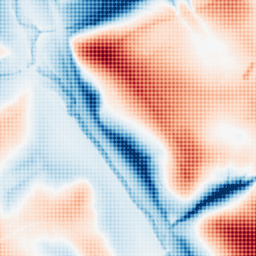
Category: edge_preserving
Decomposition family: guided
Decomposition parameters: radius: 32
eps: 1
Upsampling method: sinc_hamming
Upsampling parameters: scale: 8
kernel_size: 8
Upsampling scale: 8